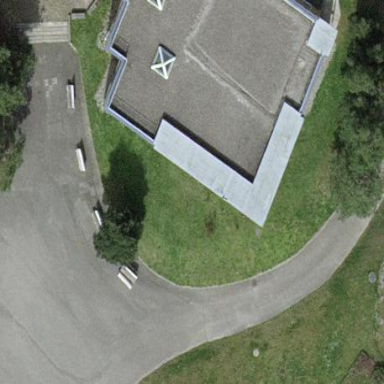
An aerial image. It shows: View of roof of building.